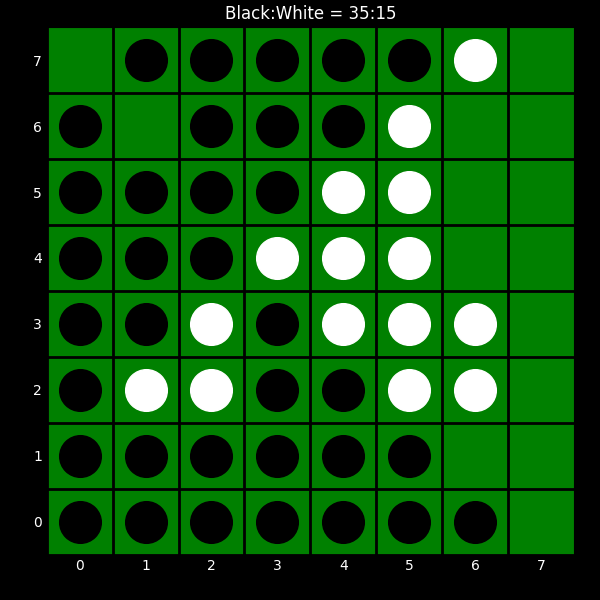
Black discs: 35
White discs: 15